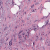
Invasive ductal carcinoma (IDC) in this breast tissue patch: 1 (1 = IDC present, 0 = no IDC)